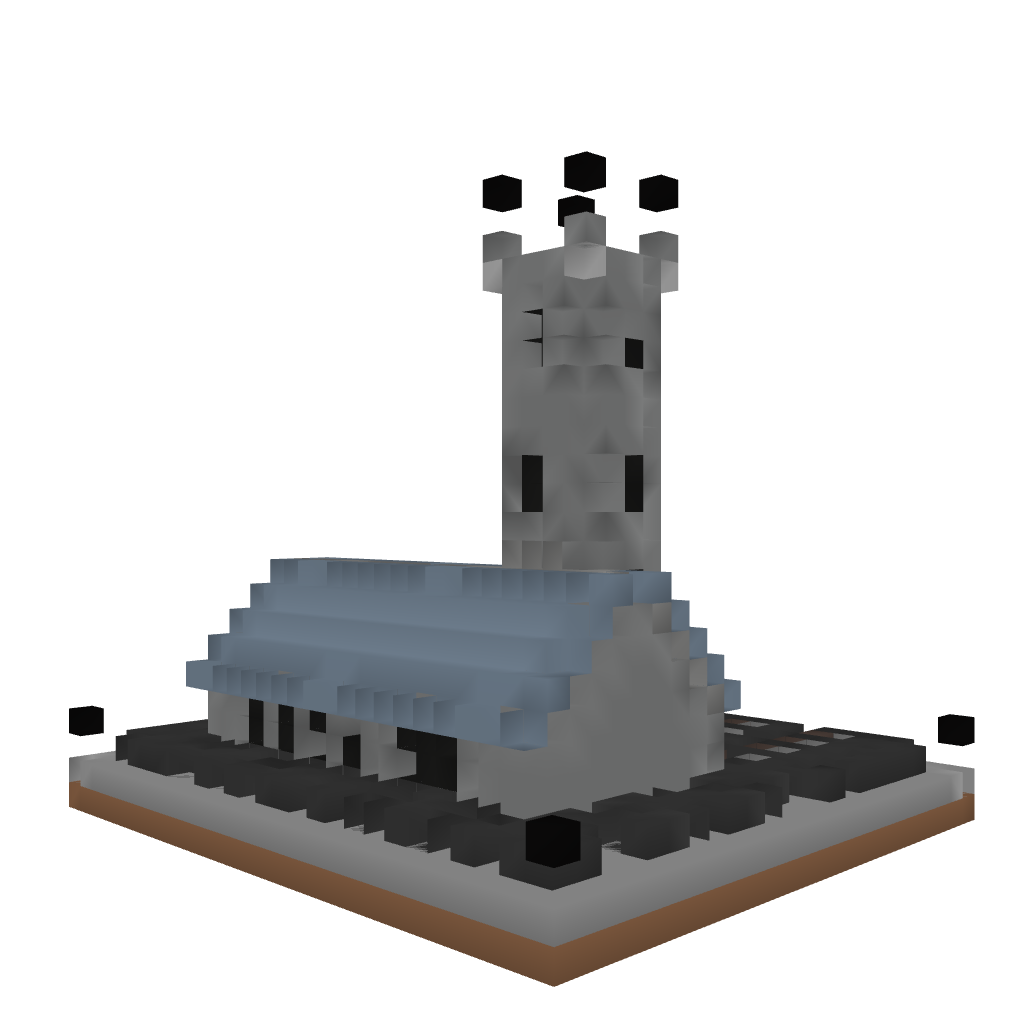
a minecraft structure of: Church With Cemetery [Updated for 1.7]